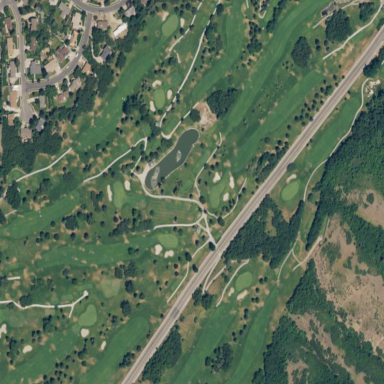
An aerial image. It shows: Rough grassy area used for golf.